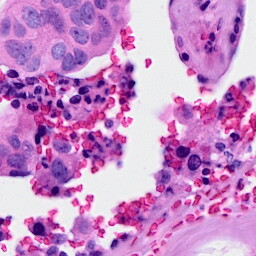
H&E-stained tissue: Breast